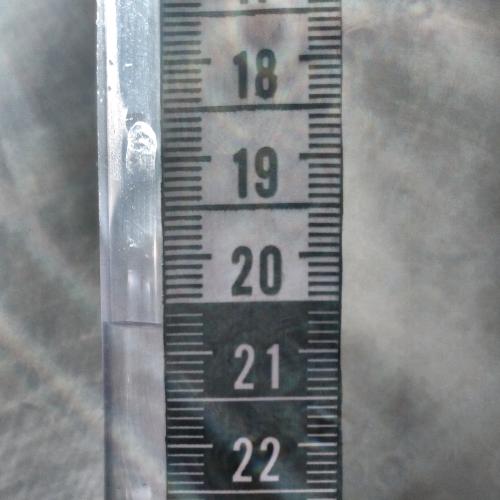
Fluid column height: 20.7 cm